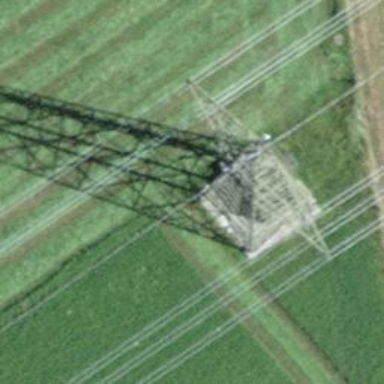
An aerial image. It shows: Towering power structure.